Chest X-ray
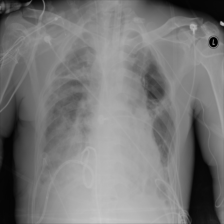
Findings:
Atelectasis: negative
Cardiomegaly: negative
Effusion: negative
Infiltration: negative
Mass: negative
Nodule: negative
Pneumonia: negative
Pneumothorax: negative
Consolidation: negative
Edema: negative
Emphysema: negative
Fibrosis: negative
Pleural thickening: negative
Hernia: negative